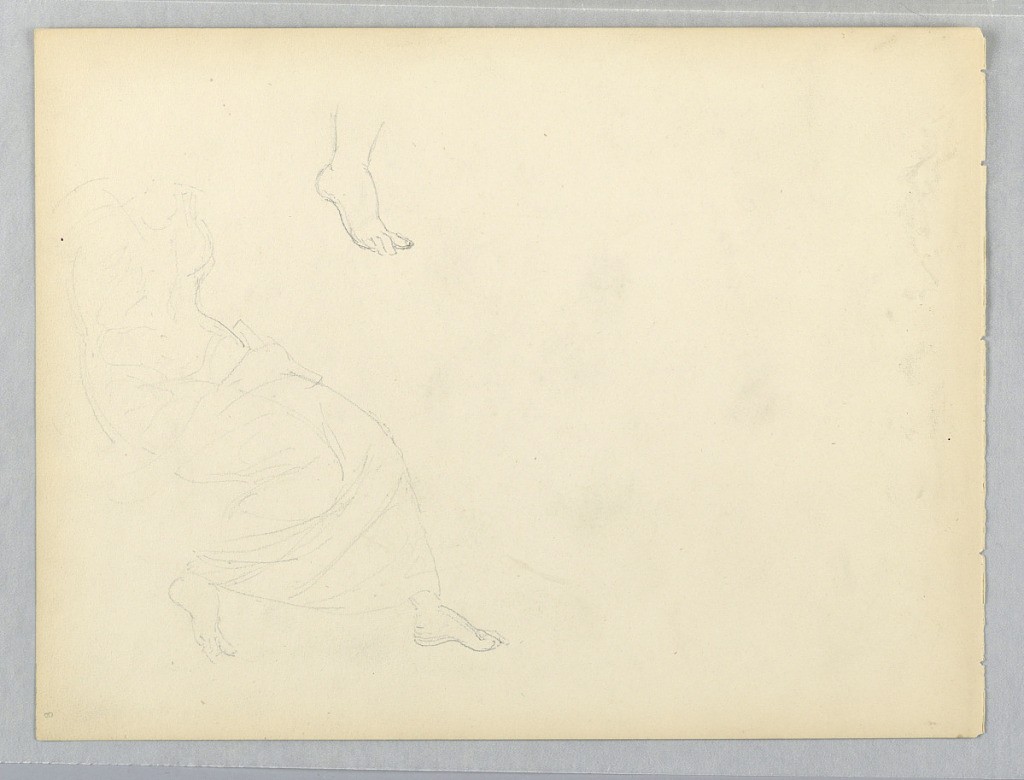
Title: Sketch of Seated Woman for National Academy of Design Tympanum
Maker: Daniel Huntington, American, 1816–1906
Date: ca. 1885
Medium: Graphite on cream wove paper
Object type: Drawing
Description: Seated woman at left, lightly sketched, with head and arms not shown. Right foot repeated above.